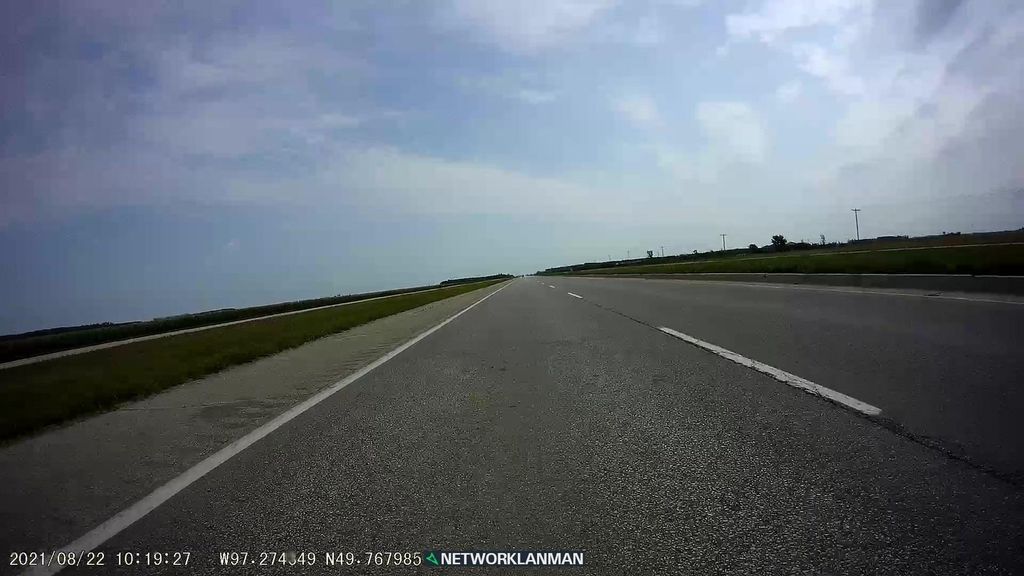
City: winnipeg